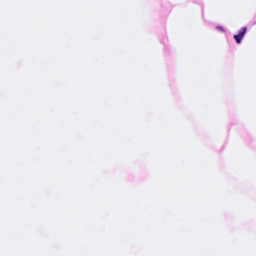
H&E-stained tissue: Breast